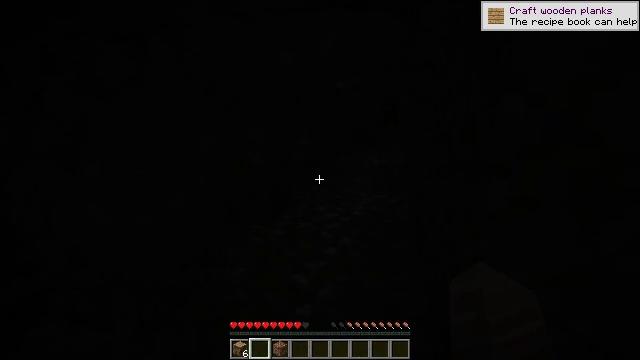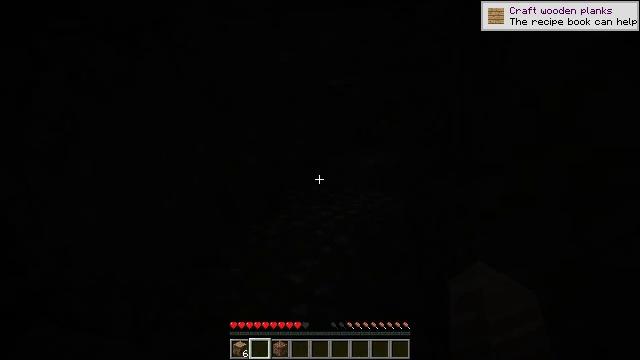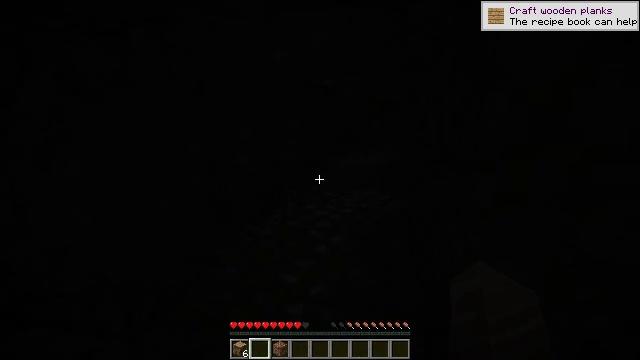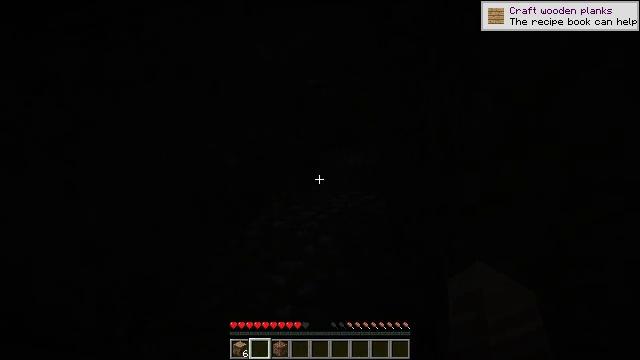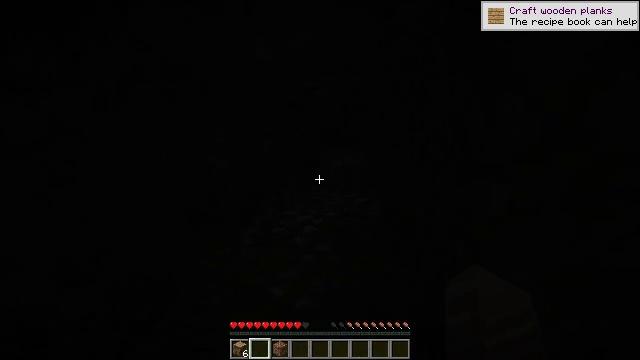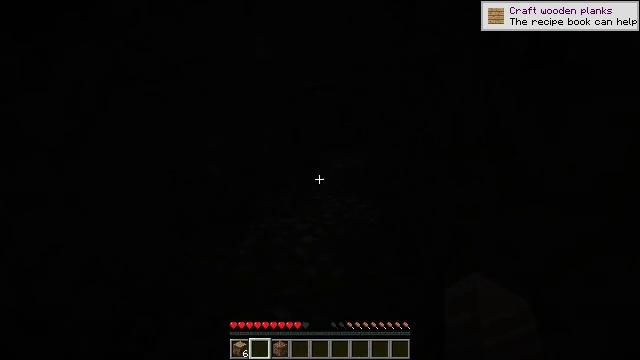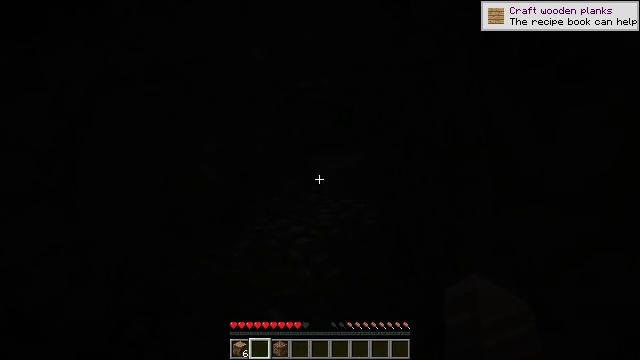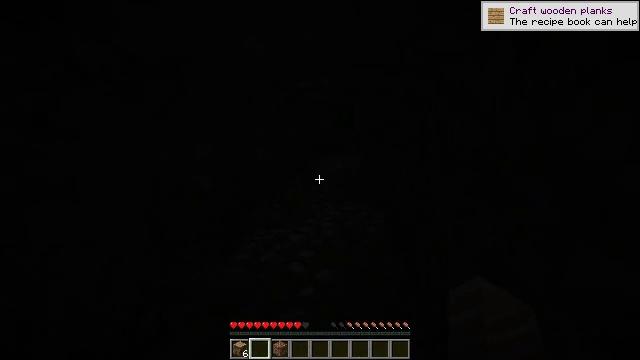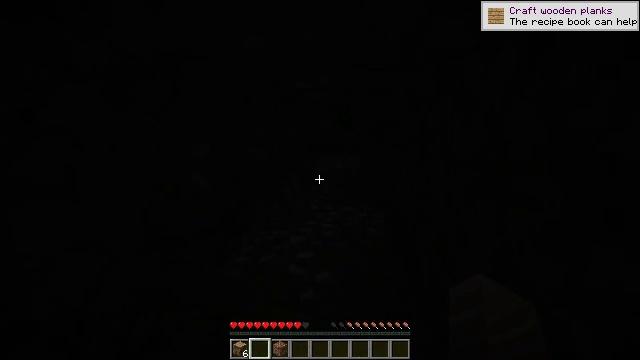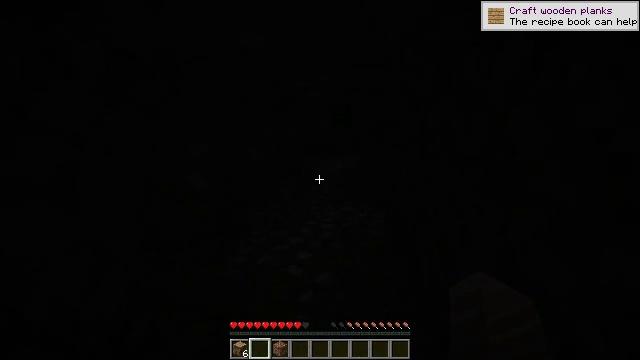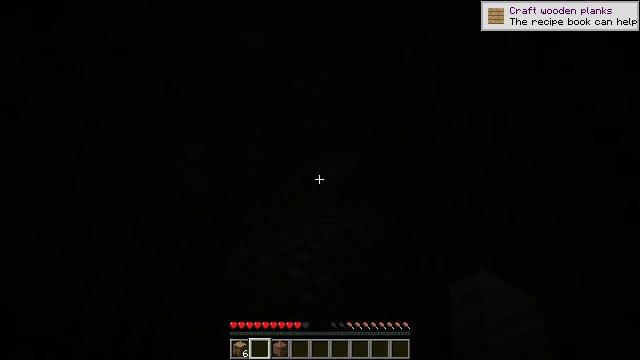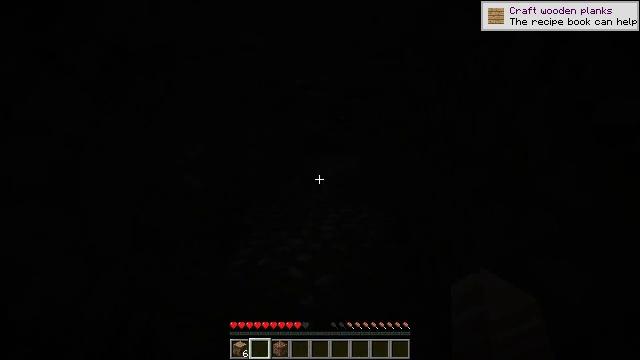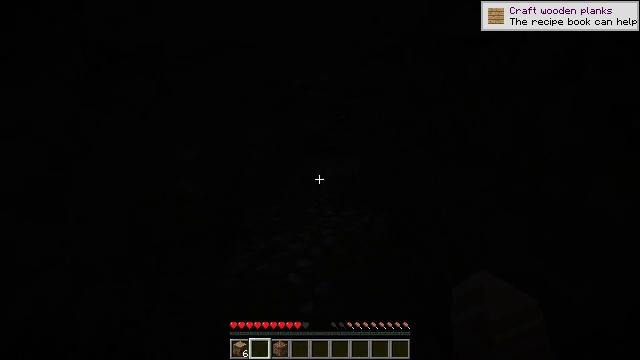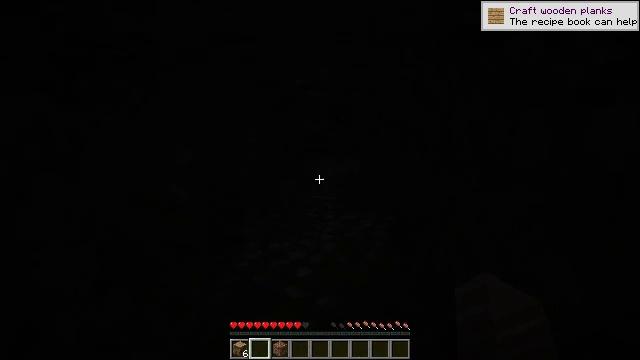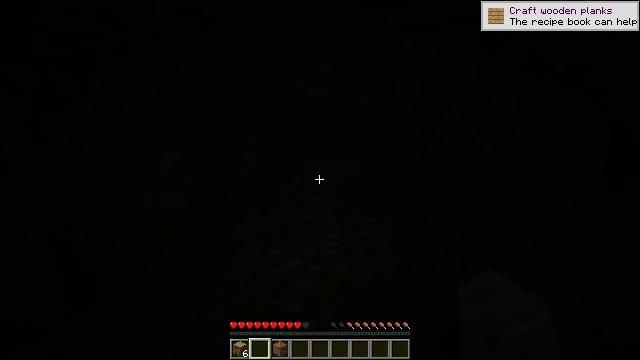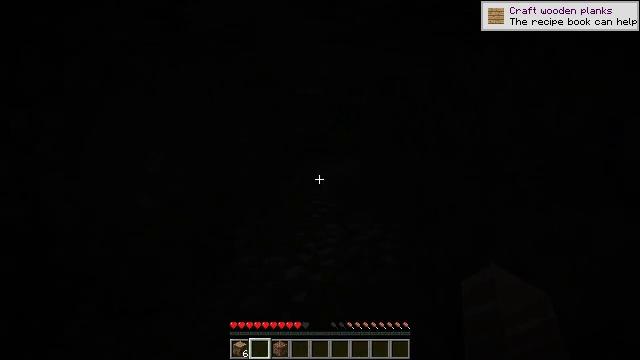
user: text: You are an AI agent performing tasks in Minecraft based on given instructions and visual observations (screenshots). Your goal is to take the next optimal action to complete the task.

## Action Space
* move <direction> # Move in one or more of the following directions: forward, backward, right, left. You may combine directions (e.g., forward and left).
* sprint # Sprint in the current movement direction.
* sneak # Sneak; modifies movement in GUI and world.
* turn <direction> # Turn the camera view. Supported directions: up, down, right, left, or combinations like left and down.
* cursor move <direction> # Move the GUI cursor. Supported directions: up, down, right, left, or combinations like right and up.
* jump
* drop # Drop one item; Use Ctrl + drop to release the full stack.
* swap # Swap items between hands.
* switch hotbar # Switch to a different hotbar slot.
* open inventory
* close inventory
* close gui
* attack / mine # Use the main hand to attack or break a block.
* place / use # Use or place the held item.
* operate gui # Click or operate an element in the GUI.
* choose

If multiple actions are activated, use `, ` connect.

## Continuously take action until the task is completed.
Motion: motion action
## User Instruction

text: Gather tripwire by breaking it.
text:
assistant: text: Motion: turn right
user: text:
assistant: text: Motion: turn right
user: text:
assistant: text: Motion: move forward and move left, turn right
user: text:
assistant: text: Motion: move forward and move left, turn right
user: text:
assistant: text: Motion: move forward, turn right
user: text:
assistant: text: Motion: move forward, turn right
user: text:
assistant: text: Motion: no_op
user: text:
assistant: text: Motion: no_op
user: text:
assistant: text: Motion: no_op
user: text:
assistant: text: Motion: no_op
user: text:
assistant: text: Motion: move forward
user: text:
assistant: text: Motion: move forward
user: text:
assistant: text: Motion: move forward
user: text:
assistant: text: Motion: move forward
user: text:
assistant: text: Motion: move forward
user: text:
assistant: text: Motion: move forward and move right
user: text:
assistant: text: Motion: move forward and move right
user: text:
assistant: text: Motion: move forward
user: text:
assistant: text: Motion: move forward
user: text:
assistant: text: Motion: move forward
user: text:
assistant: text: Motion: move forward
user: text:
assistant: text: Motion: move forward
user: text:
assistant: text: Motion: move forward
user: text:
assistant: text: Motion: turn right and down
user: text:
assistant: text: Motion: turn right and down
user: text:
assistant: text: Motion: turn right and down
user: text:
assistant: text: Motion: turn down
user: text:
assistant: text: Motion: no_op
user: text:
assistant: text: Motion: attack / mine
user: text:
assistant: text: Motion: attack / mine